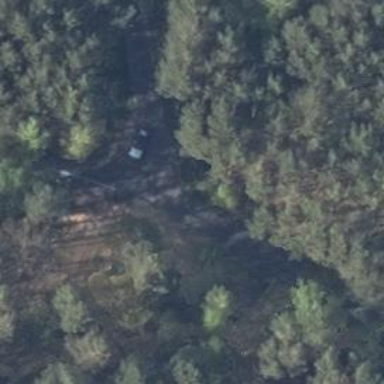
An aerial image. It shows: Shelter.